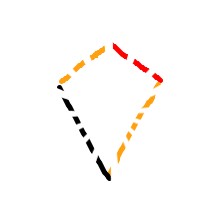
Shape: kite